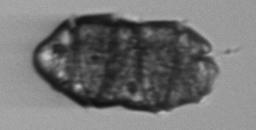
Label: Margalefidinium